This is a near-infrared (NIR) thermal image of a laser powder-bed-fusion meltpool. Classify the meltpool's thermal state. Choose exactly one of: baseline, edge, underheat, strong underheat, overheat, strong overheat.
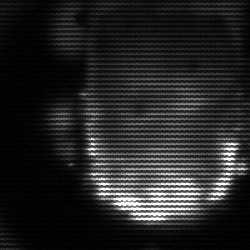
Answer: baseline